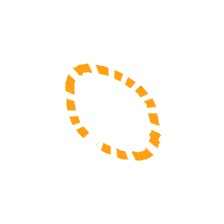
Shape: circle